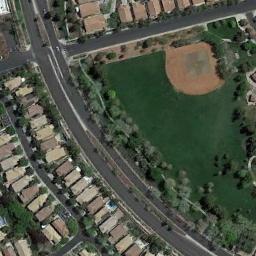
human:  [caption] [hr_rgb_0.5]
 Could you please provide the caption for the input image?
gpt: There is a baseball diamond in the grass surrounded by the houses, Forests and roads .

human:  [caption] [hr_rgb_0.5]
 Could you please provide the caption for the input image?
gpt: The baseball field is surrounded by neat rows of small houses .

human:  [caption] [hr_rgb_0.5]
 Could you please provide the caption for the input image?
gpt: A baseball diamond surrounded by some trees and the residential area around it .

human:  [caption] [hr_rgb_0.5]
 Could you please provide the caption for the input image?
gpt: A baseball diamond is surrounded by many buildings and trees with a road pass by .

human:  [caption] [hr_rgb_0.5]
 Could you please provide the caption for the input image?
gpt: Many buildings are next to  the  baseball diamond .